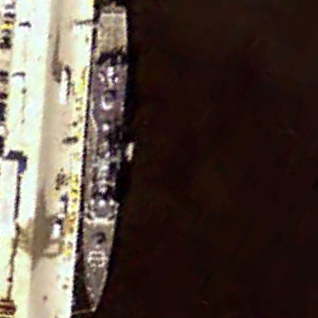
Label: cruiser